Interaction volume radius: 5 \u00c5
Interaction volume height: 10 \u00c5
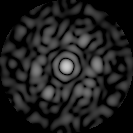
Disorder parameter: 0.7245